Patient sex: M
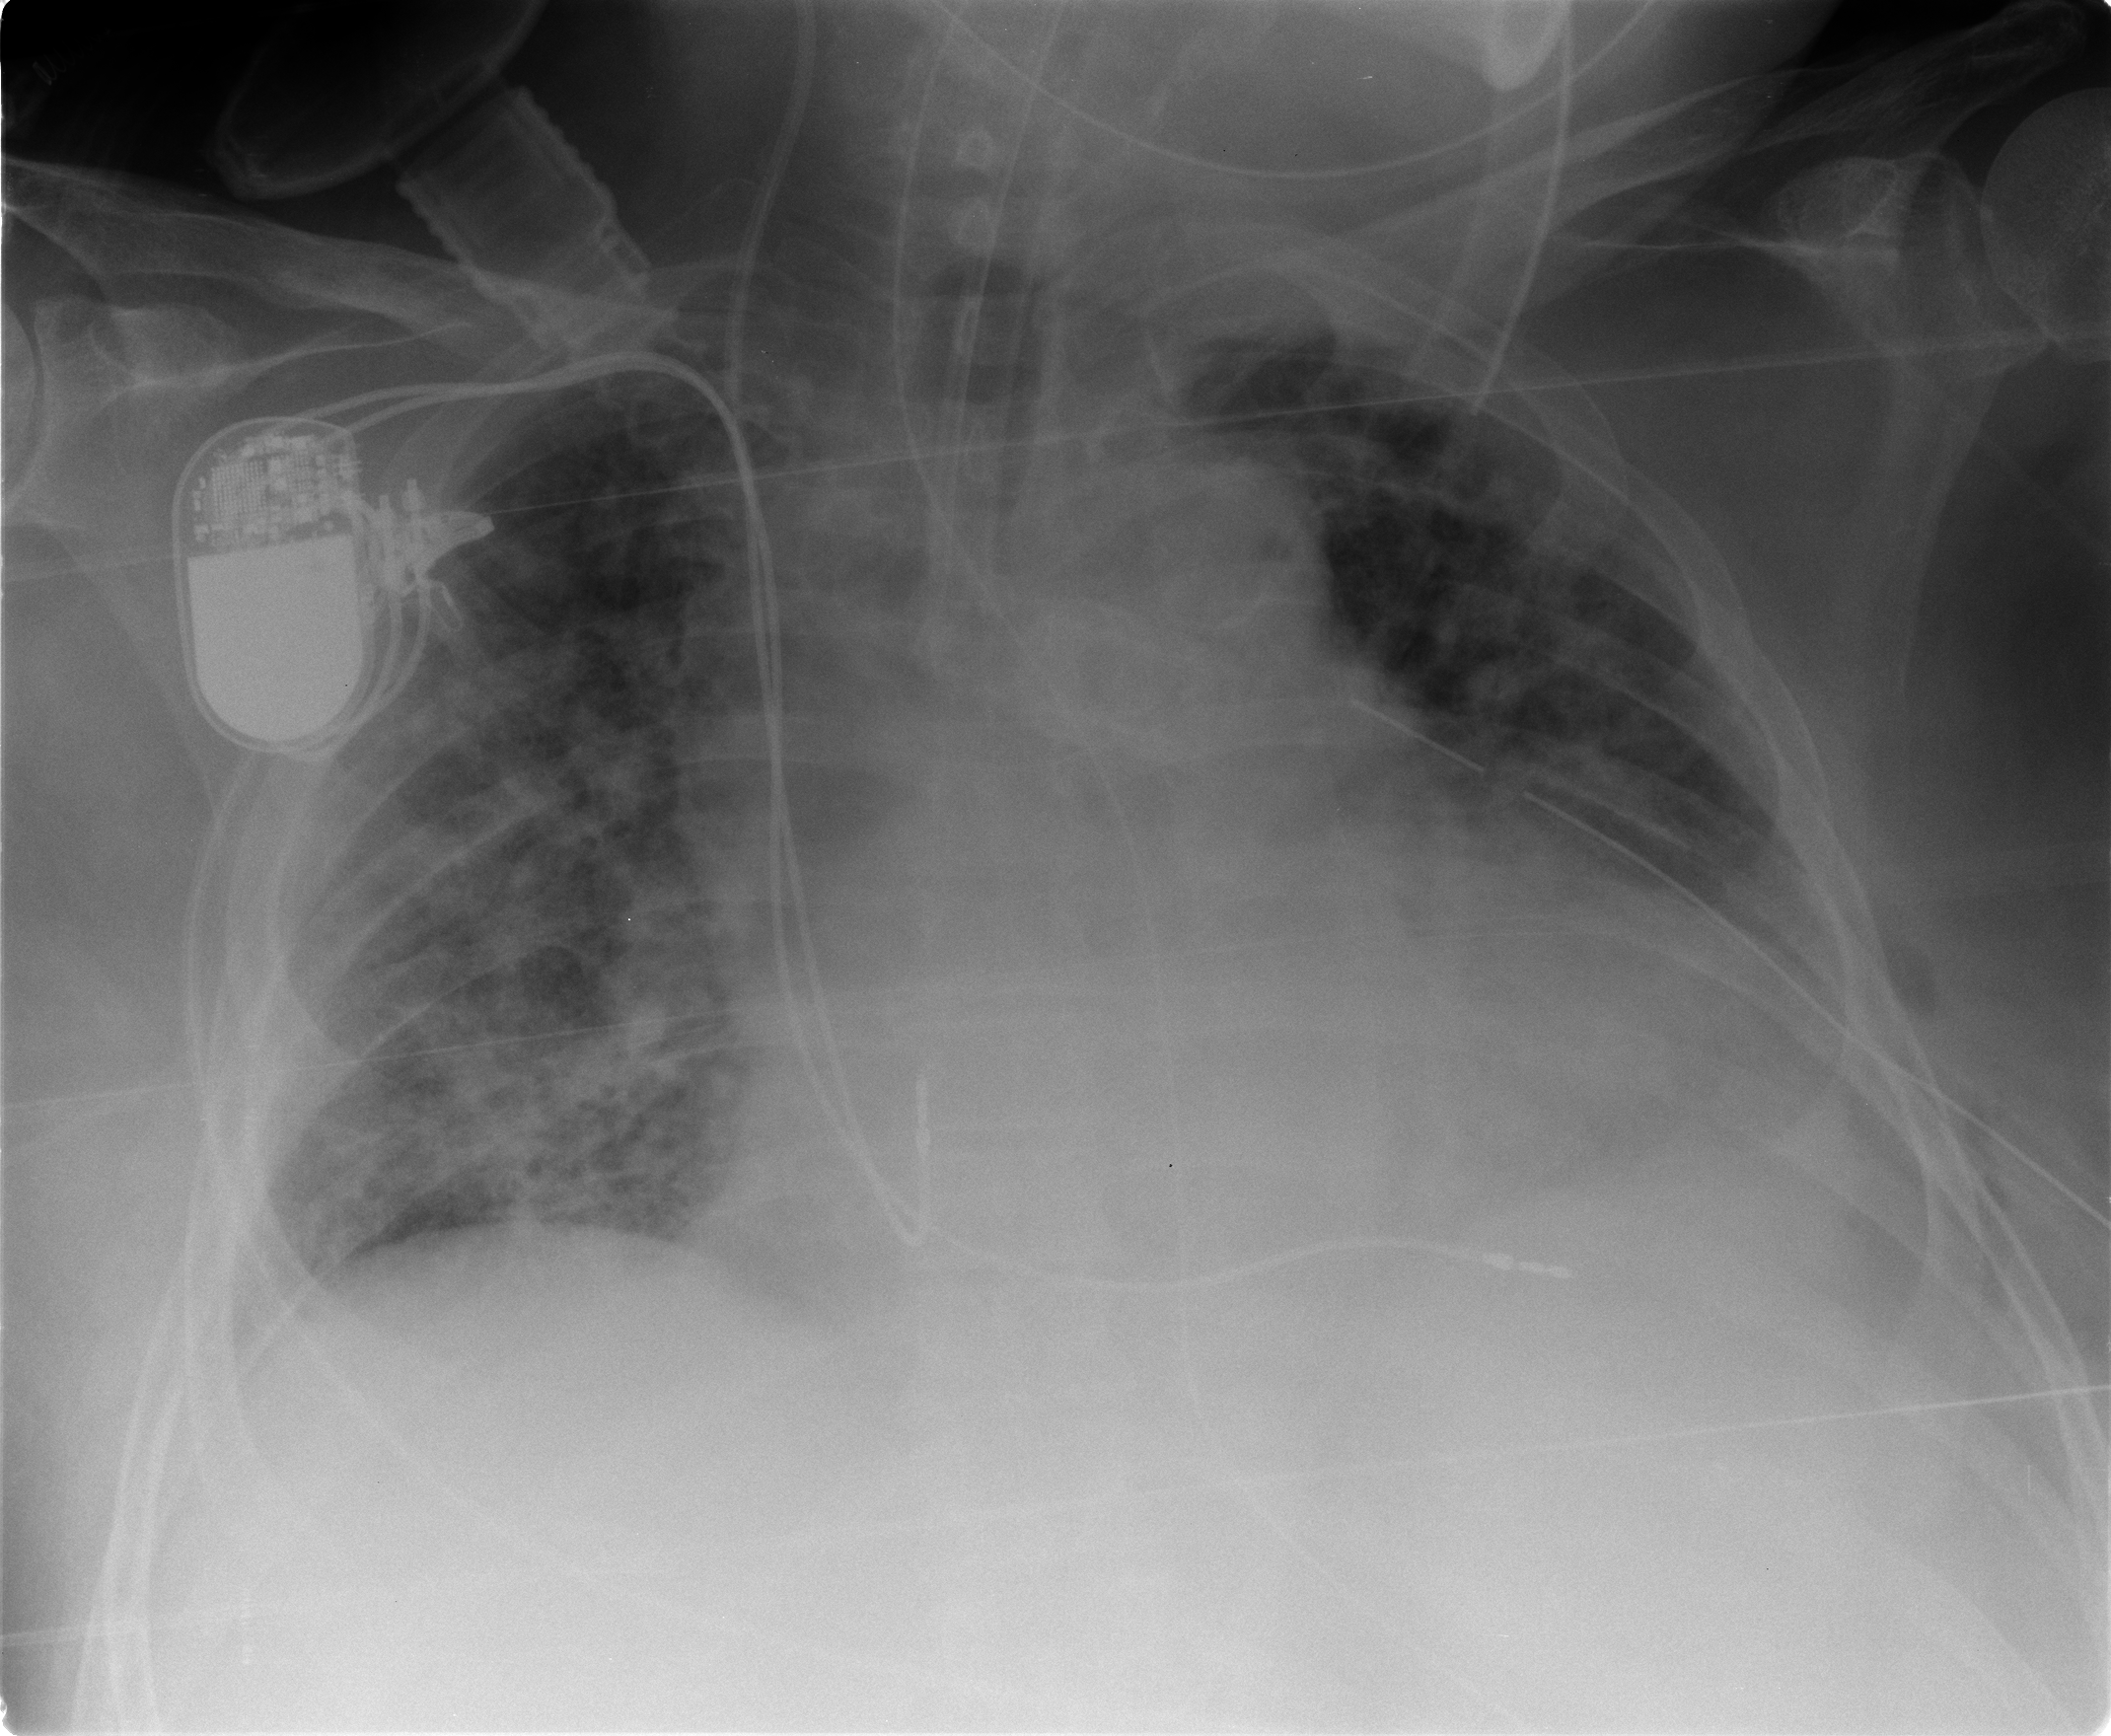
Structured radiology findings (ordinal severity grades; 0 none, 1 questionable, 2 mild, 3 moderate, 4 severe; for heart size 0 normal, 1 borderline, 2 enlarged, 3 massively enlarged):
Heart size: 3
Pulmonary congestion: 3
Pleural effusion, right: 0
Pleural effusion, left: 0
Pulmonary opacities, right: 3
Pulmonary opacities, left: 2
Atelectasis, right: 2
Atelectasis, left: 4